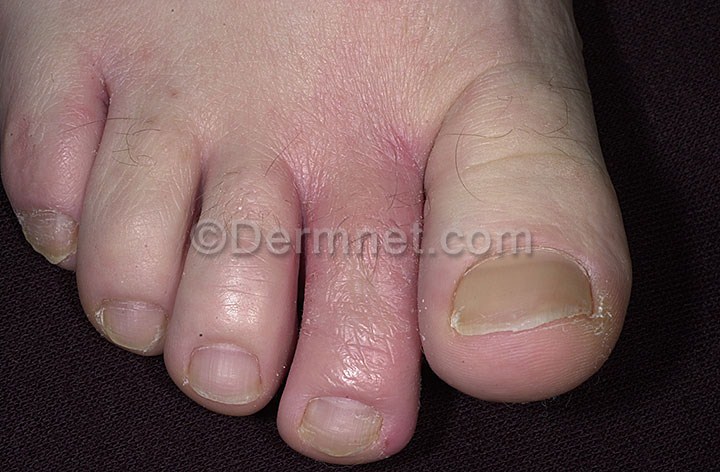
Disease: Eczema Photos